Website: apple
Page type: cross-sells
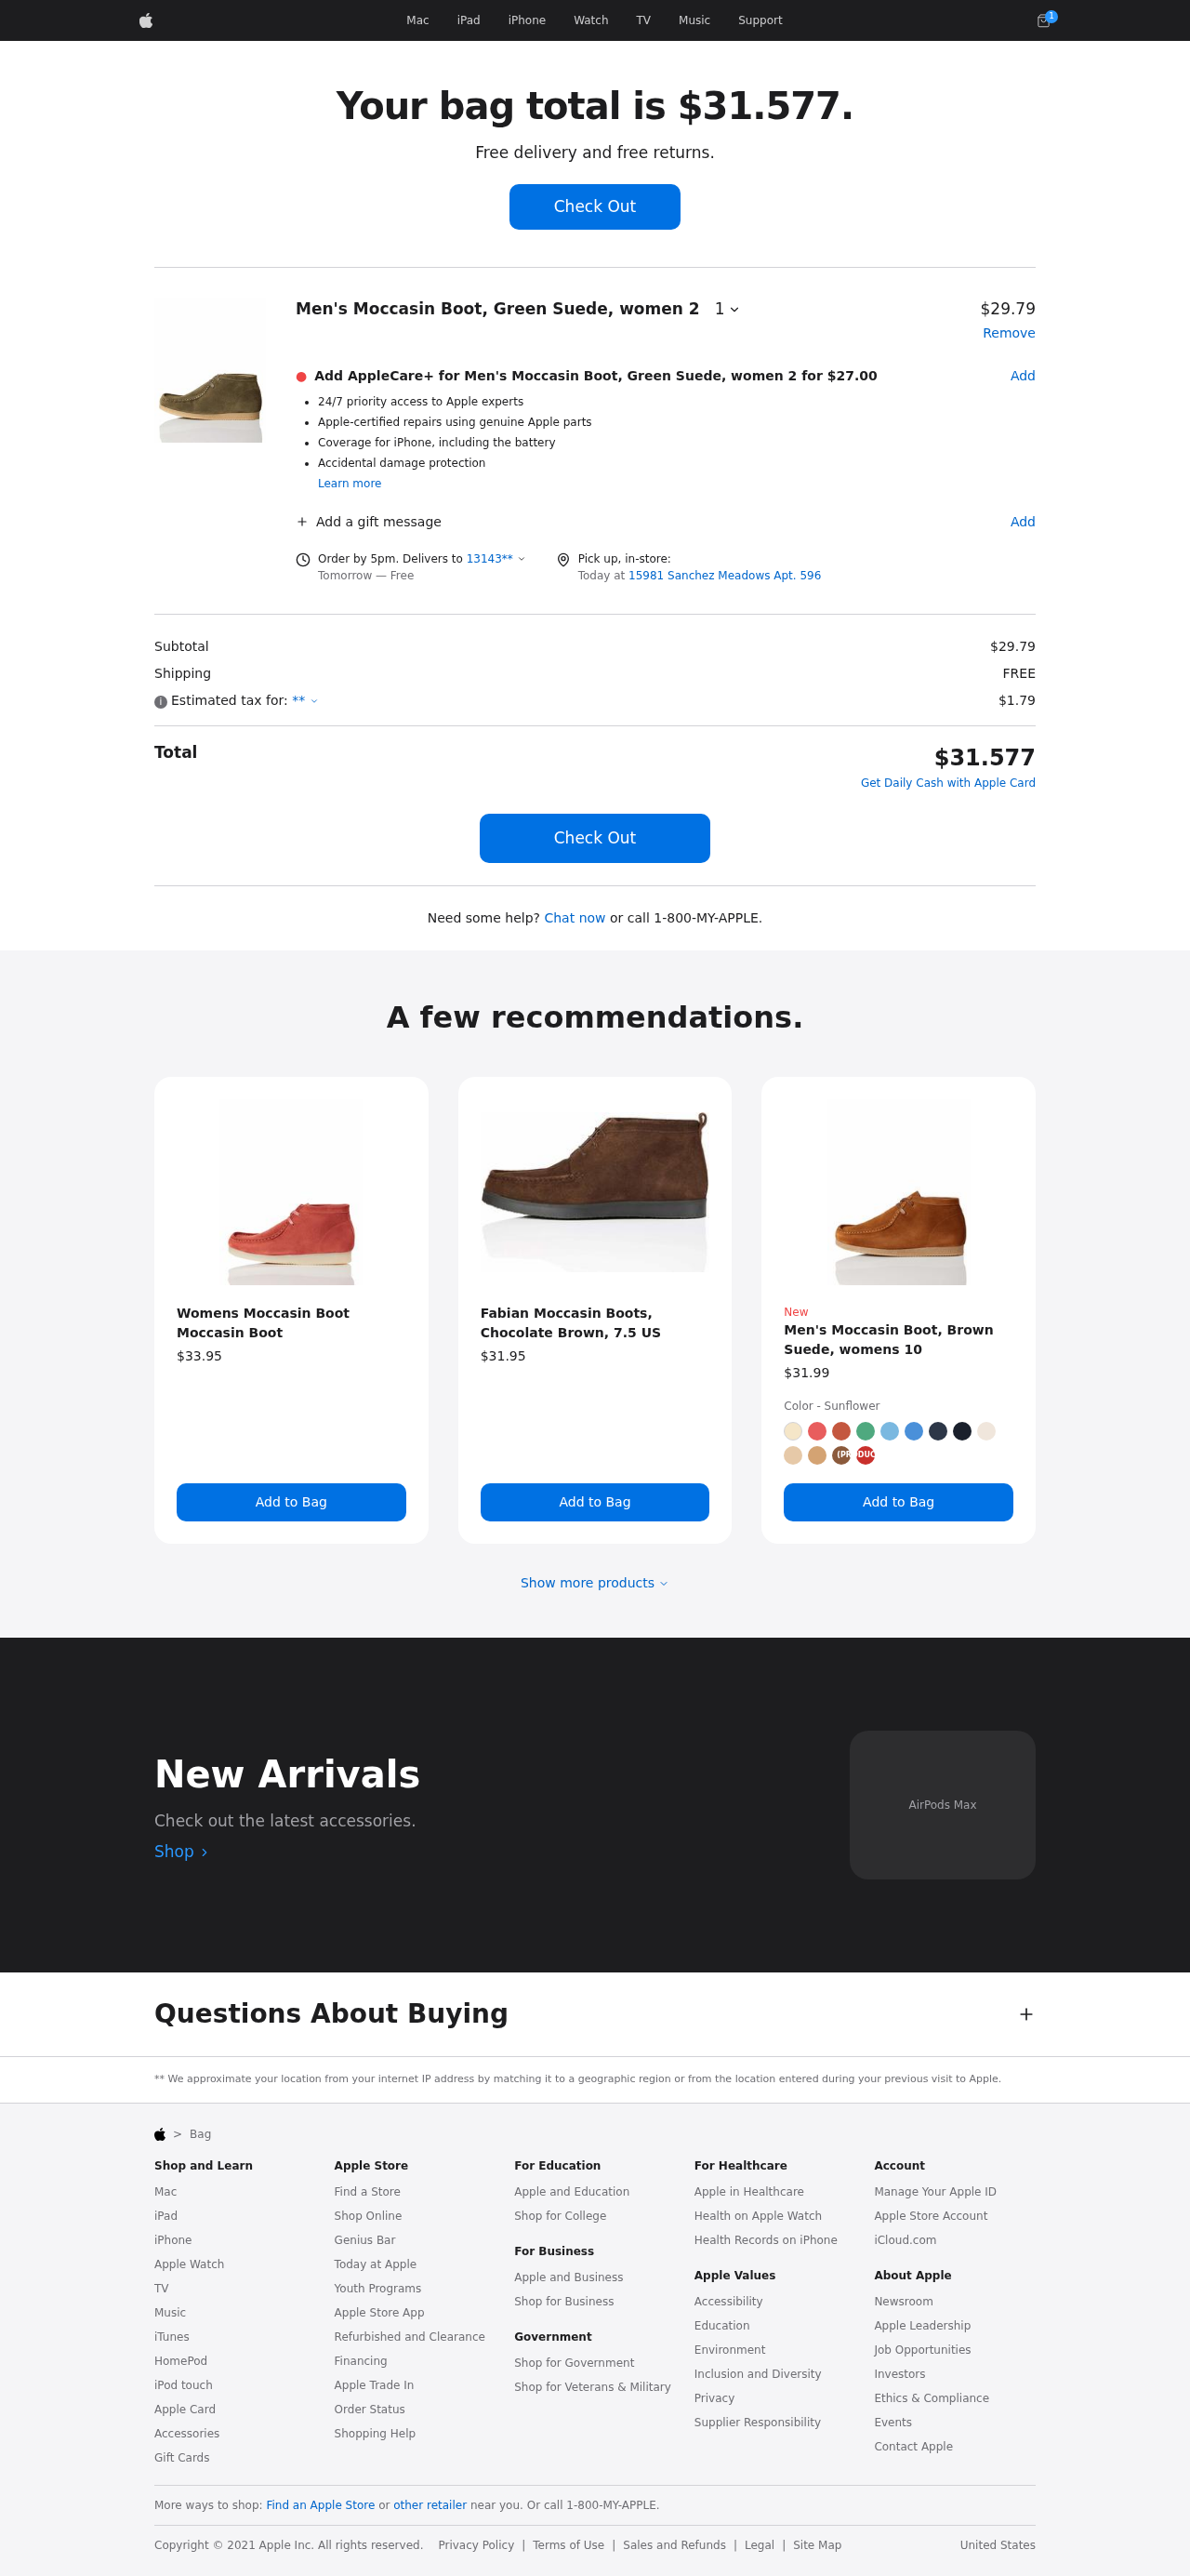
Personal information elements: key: PII_LOCATION1_STREET
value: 15981 Sanchez Meadows Apt. 596
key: PII_POSTCODE
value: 13143
Product elements: key: PRODUCT1_NAME
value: Men's Moccasin Boot, Green Suede, women 2
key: PRODUCT1_PRICE
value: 29.79
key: PRODUCT1_QUANTITY
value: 1
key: PRODUCT2_NAME
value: Womens Moccasin Boot Moccasin Boot
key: PRODUCT2_PRICE
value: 33.95
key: PRODUCT3_NAME
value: Fabian Moccasin Boots, Chocolate Brown, 7.5 US
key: PRODUCT3_PRICE
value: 31.95
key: PRODUCT4_NAME
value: Men's Moccasin Boot, Brown Suede, womens 10
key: PRODUCT4_PRICE
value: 31.99
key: PRODUCT5_PRICE
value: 27
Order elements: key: ORDER_NUM_ITEMS
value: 1
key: ORDER_TOTAL
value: $31.577
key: ORDER_TOTAL
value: Your bag total is $31.577.
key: ORDER_DELIVERY_DATE
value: Tomorrow — Free
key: ORDER_SUBTOTAL
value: $29.79
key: ORDER_SHIPPING_COST
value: FREE
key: ORDER_TAX
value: $1.79